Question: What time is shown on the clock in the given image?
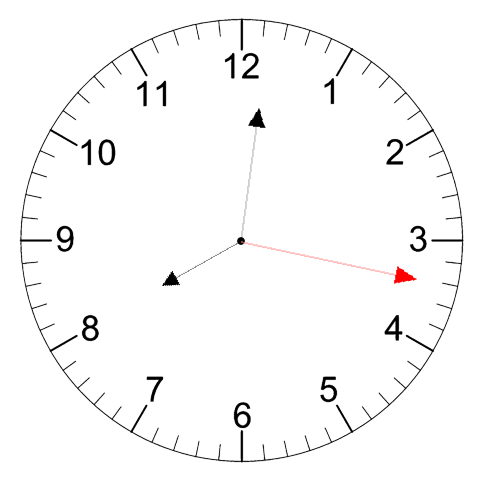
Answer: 08:01:17